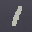
Label: 1